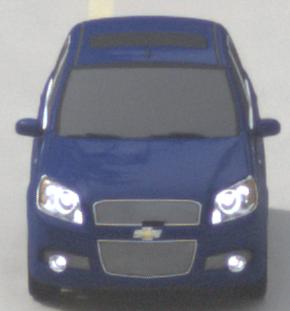
Make: Chevrolet
Model: Aveo 1.2
Detailed model: Aveo
Model produced from: 2008/06
Model produced until: 2011/01
Doors: 3
Color: blue
Road condition: dry road
Daytime: morning or afternoon
Contrast: low contrast